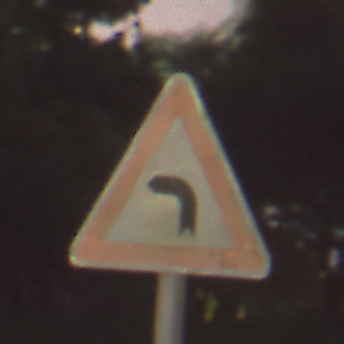
Verkehrszeichen: KurveLinks
Umgebung: Outdoor, Suburban
Tageszeit: Night
Wetter: Clear
Licht: Artificial
Jahreszeit: NotSpecified
Kontrast: MediumContrast